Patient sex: M
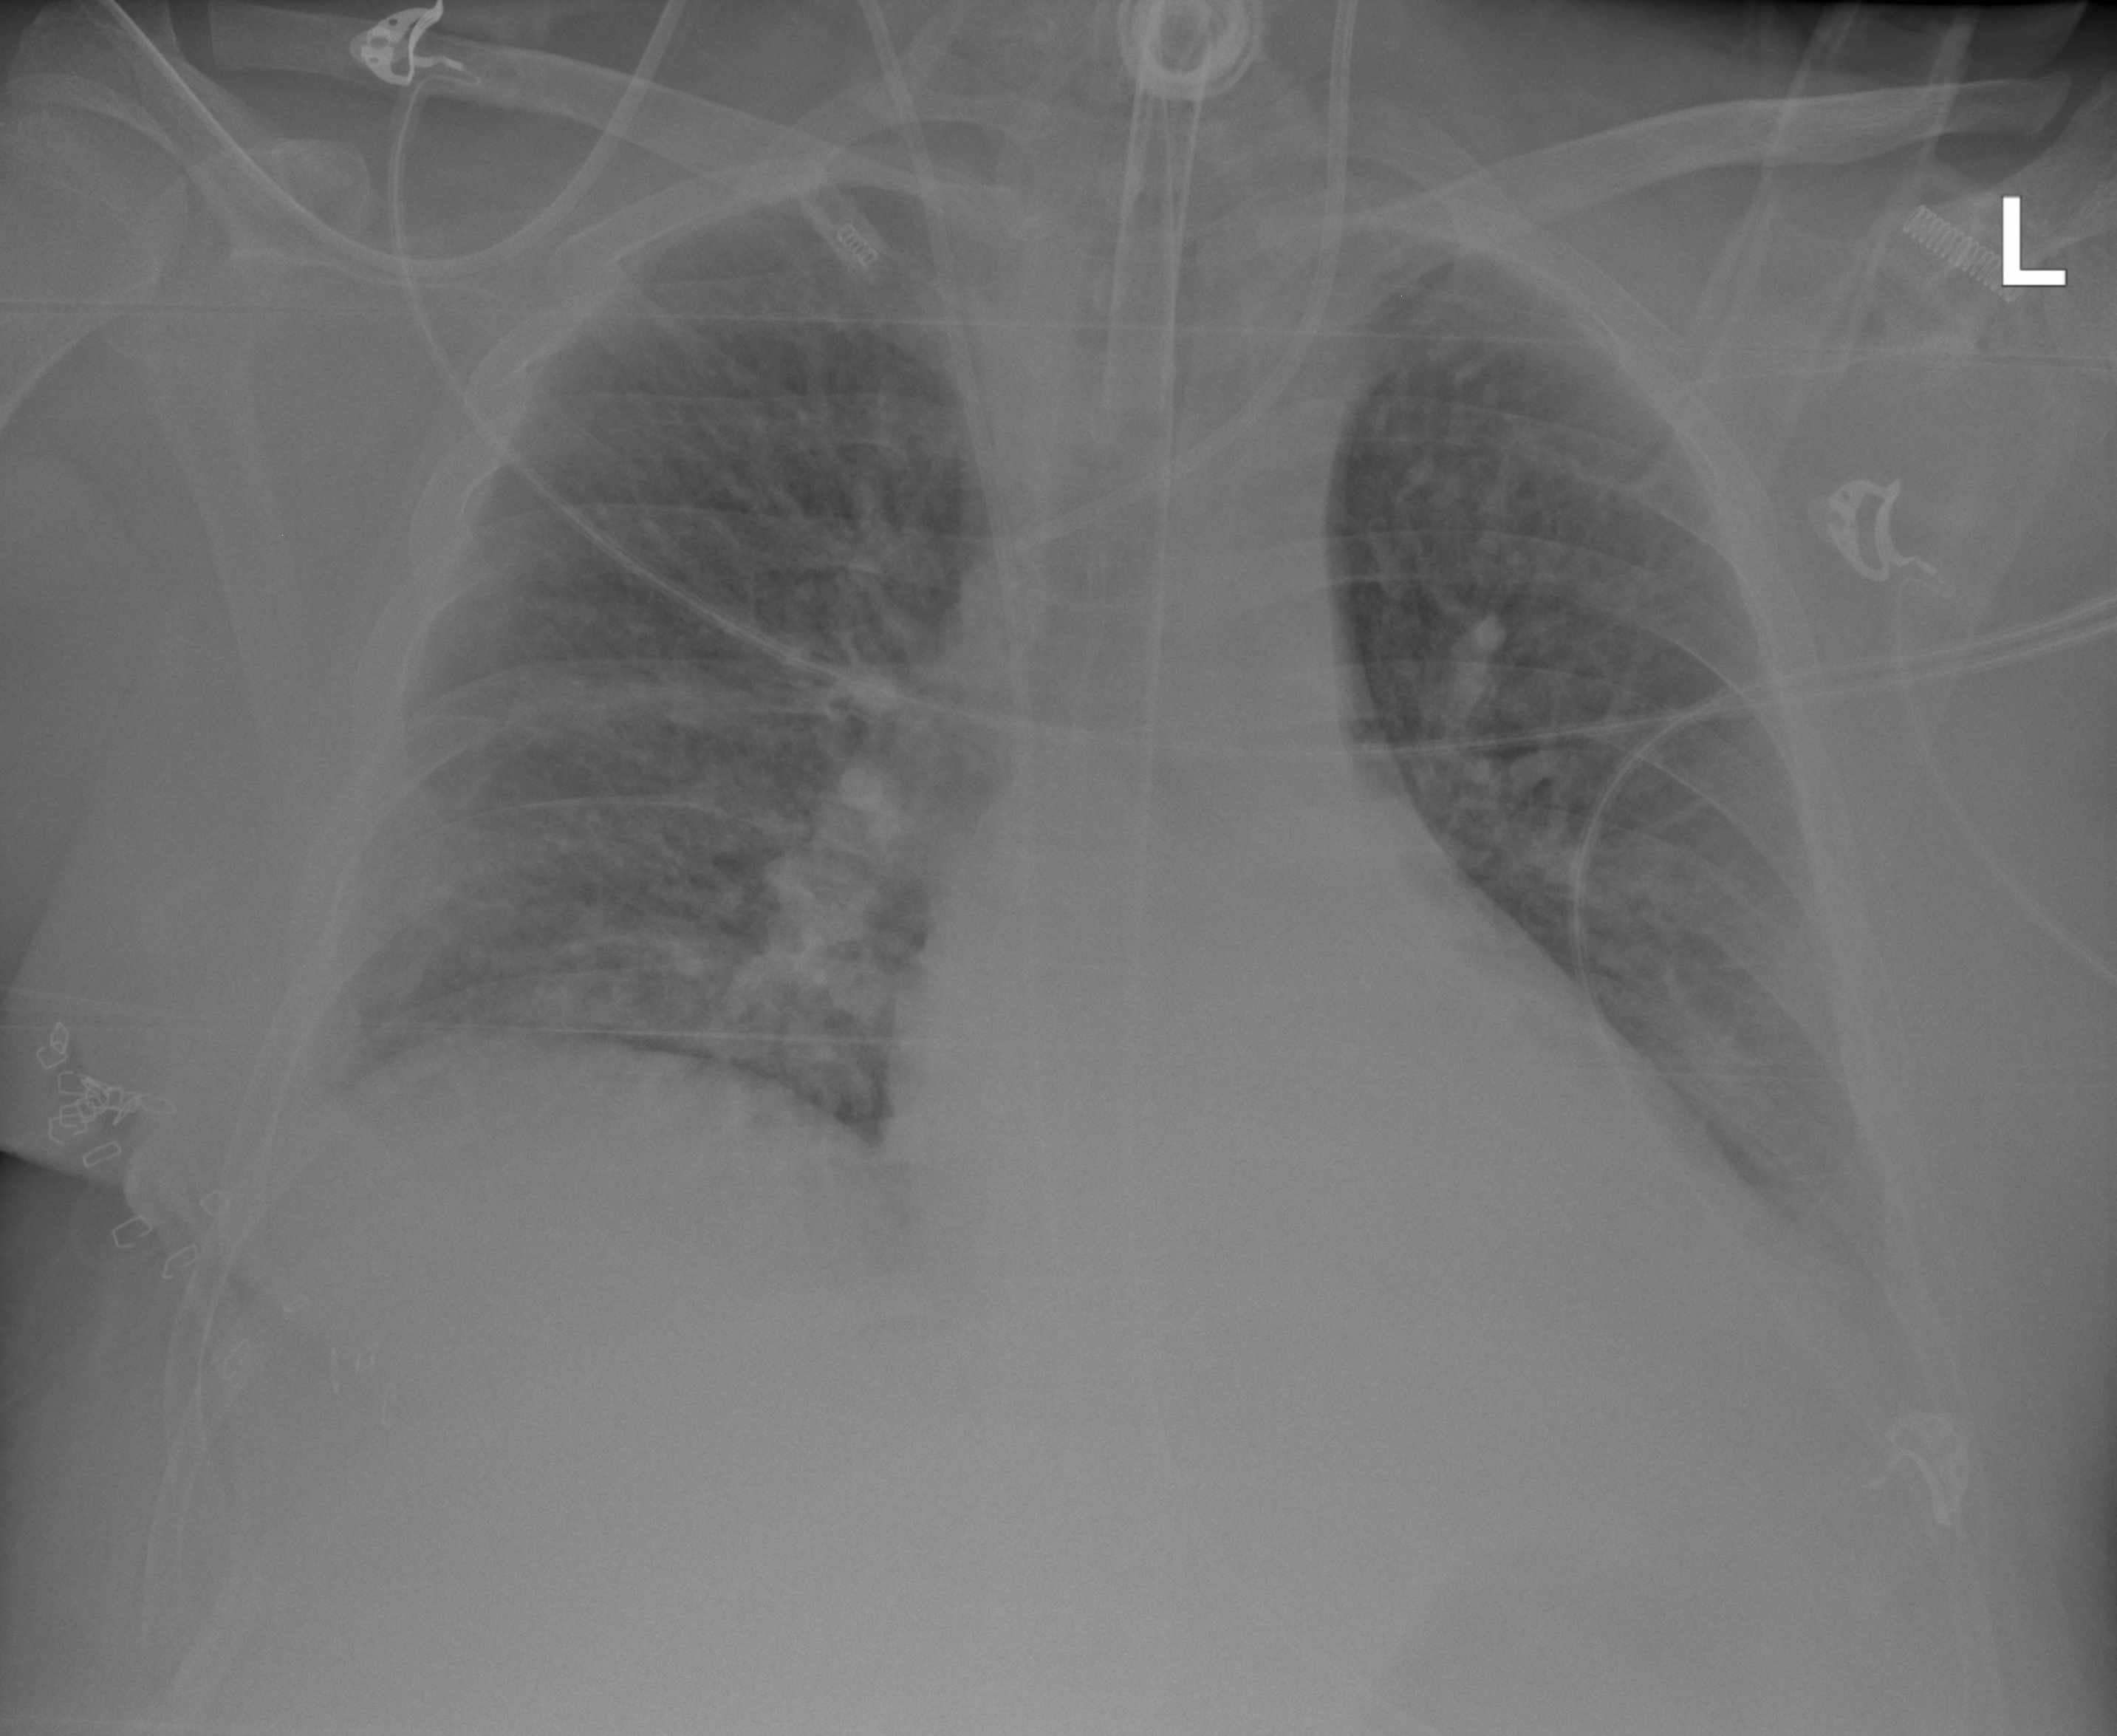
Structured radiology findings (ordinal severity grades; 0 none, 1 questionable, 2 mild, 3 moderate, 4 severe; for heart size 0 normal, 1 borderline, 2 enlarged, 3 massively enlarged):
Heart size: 2
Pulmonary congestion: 2
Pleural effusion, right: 2
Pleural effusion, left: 2
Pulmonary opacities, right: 2
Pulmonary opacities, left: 2
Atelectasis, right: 2
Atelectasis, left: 2